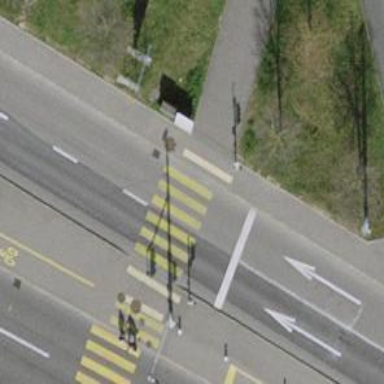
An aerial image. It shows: Road crossing with traffic signals.